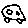
Label: car